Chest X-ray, PA view. Patient: 67 years old, sex M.
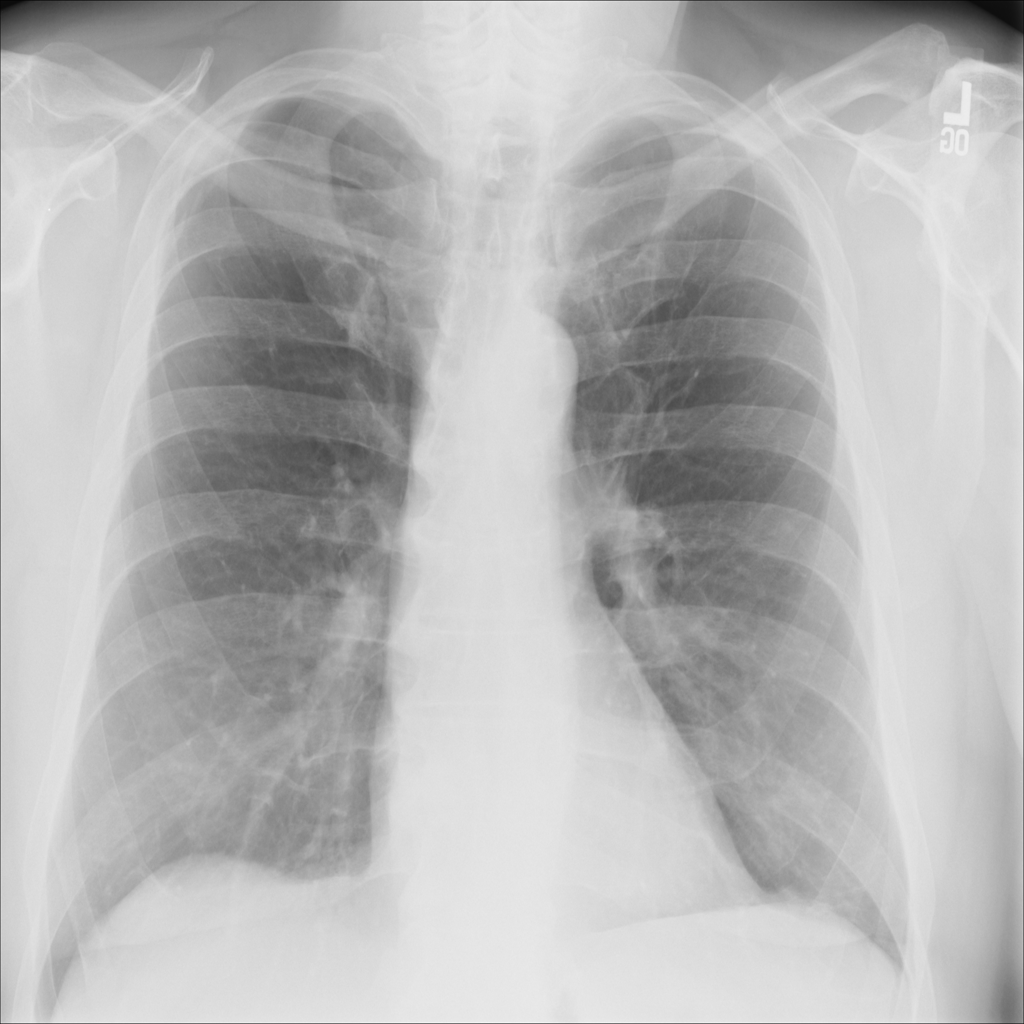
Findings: No Finding